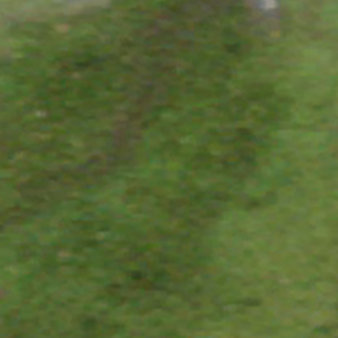
Label: other